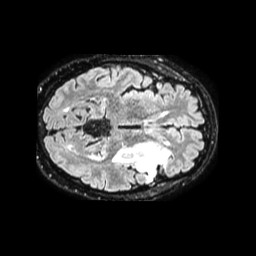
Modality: FLAIR
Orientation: axial
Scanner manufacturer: philips
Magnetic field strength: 1.5 T
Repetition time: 4.8 s
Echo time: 0.3317 s